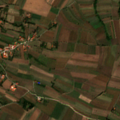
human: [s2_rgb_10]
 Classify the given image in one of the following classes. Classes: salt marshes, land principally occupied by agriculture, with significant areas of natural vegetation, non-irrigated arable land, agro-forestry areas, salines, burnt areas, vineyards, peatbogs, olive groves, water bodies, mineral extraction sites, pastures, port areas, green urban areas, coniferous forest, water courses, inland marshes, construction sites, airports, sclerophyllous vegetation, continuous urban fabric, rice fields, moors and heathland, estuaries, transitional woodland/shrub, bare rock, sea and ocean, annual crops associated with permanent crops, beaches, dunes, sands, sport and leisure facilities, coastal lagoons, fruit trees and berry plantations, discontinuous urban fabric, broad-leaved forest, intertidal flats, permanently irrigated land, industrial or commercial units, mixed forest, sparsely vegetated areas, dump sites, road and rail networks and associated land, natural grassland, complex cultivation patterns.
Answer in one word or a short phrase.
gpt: discontinuous urban fabric, non-irrigated arable land, complex cultivation patterns